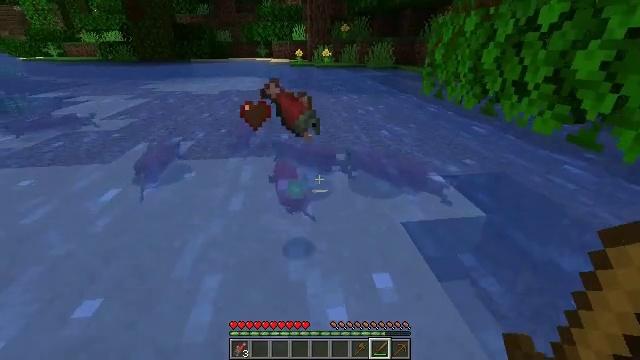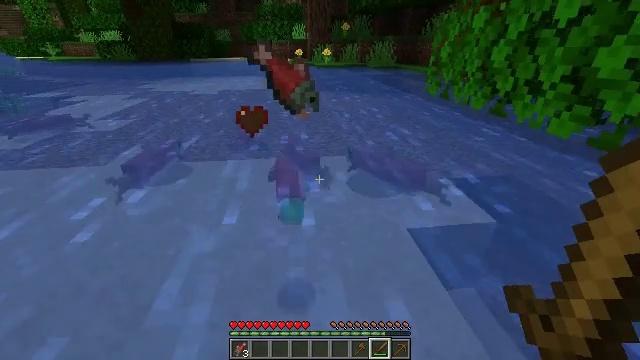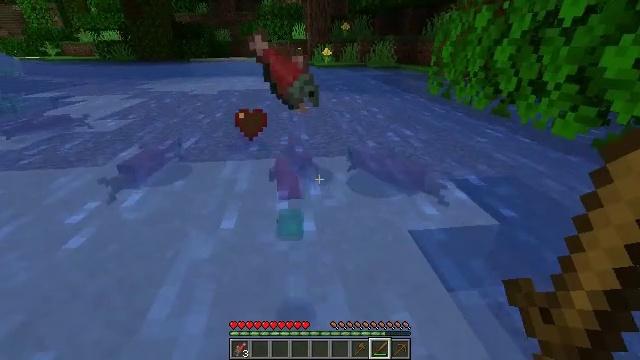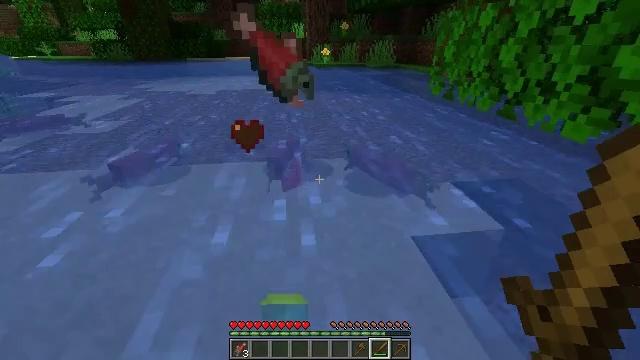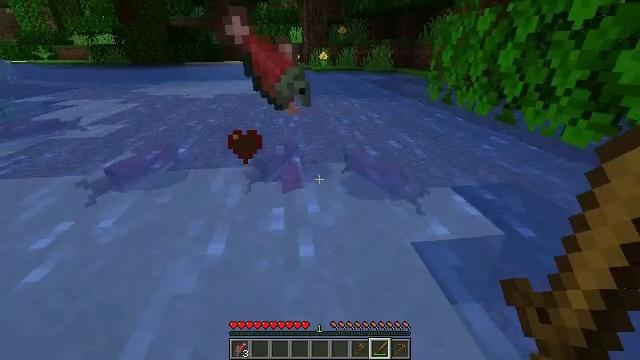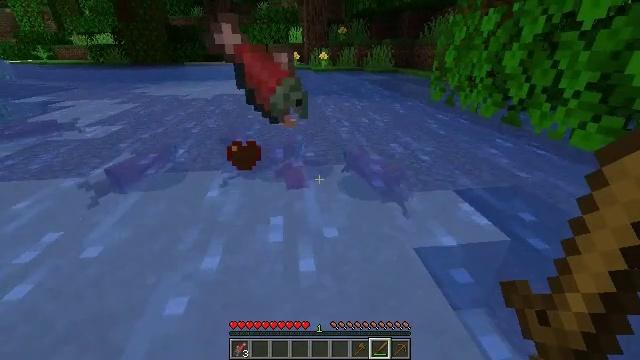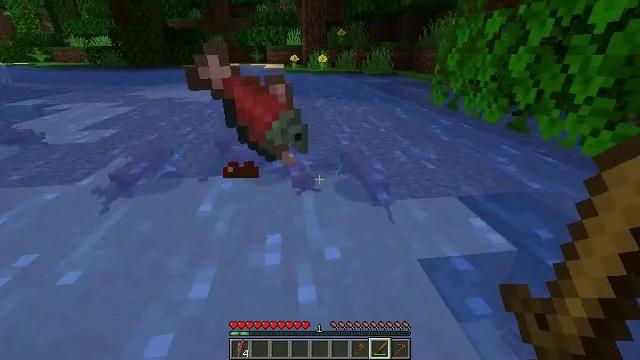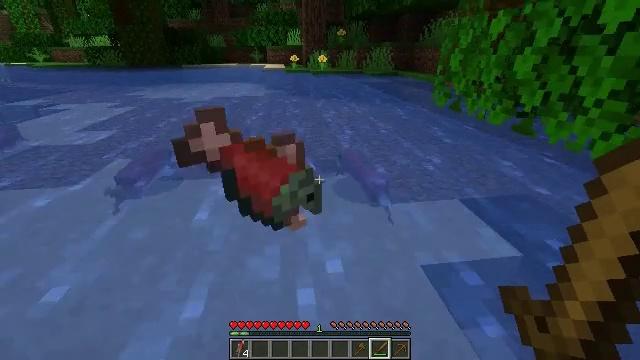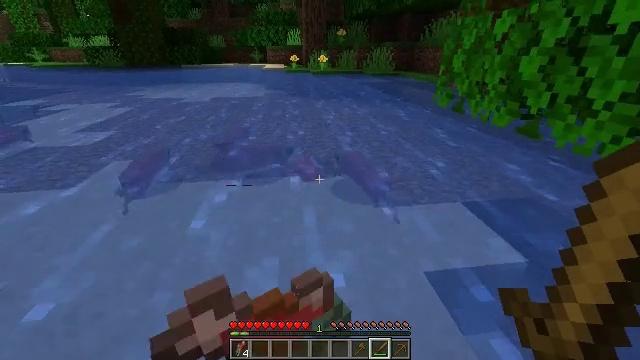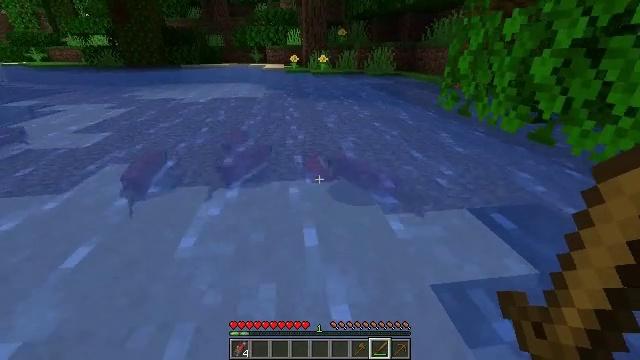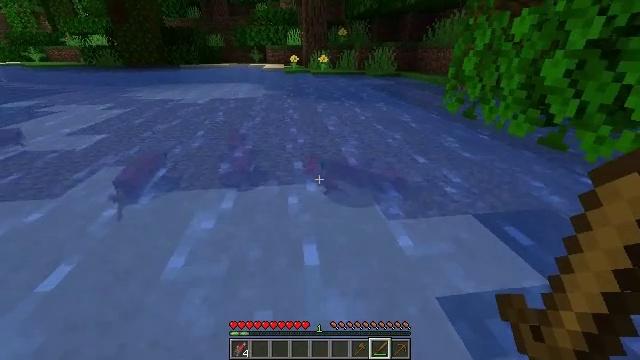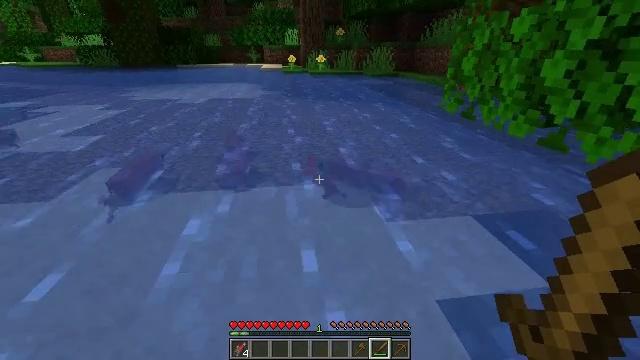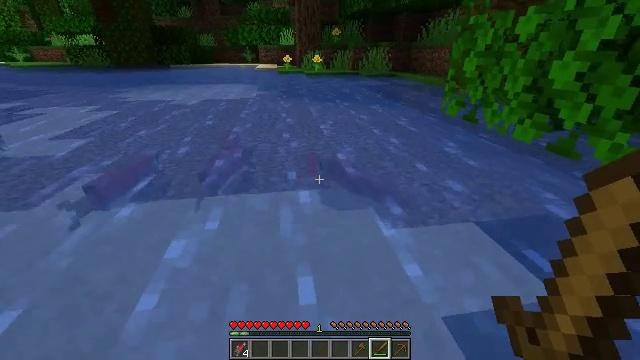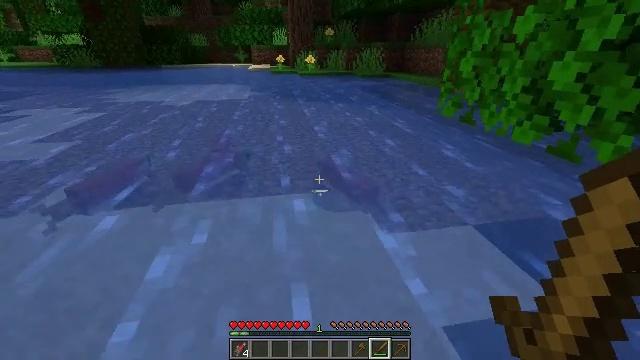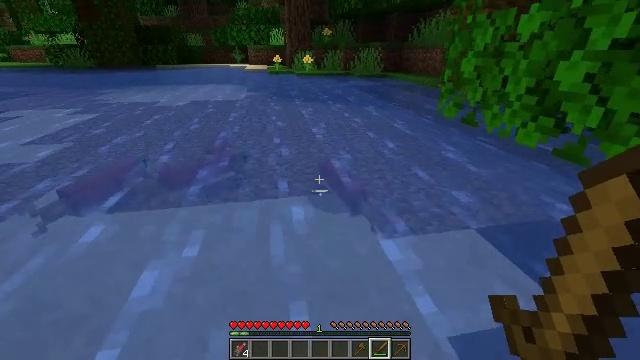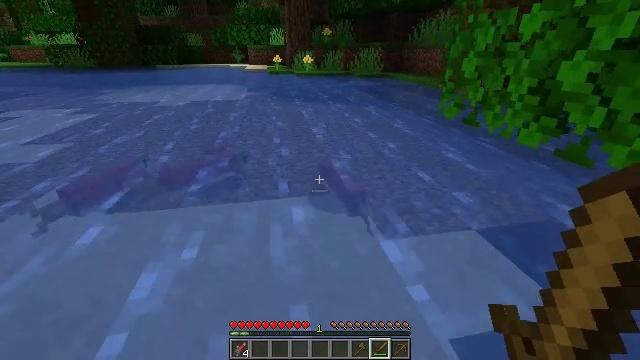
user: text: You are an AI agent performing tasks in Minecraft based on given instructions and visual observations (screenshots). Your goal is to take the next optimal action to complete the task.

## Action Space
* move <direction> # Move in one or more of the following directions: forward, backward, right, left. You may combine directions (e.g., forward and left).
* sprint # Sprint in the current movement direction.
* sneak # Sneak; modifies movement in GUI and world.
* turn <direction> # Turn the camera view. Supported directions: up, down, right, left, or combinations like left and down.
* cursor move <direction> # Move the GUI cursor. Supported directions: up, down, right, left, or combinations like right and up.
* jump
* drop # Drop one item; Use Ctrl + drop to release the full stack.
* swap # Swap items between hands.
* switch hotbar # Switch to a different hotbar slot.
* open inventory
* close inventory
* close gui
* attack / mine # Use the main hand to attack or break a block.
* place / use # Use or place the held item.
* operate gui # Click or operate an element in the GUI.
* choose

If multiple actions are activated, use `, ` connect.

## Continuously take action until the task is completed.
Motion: motion action
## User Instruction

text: Fish and kill the salmon.
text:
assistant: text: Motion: move forward
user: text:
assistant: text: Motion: no_op
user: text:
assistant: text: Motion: no_op
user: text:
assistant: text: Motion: move forward
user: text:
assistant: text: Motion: move forward
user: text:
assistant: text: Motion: move forward
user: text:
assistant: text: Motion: move forward
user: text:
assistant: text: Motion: move forward
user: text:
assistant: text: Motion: move forward
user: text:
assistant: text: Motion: move forward
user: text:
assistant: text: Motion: move forward
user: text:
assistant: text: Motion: move forward
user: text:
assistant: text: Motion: move forward, turn right
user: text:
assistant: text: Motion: no_op
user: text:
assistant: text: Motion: attack / mine
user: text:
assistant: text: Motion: attack / mine
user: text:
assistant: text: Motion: attack / mine
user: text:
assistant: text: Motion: move forward, attack / mine
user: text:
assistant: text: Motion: move forward
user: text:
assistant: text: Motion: move forward
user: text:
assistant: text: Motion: move forward
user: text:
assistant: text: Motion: move forward
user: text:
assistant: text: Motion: move forward
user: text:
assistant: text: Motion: move forward
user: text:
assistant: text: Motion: move forward
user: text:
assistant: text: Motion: move forward
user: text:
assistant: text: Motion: move forward, turn left
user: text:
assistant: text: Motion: move forward, turn left
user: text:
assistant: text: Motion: move forward, turn left
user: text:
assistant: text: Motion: move forward, turn left and up